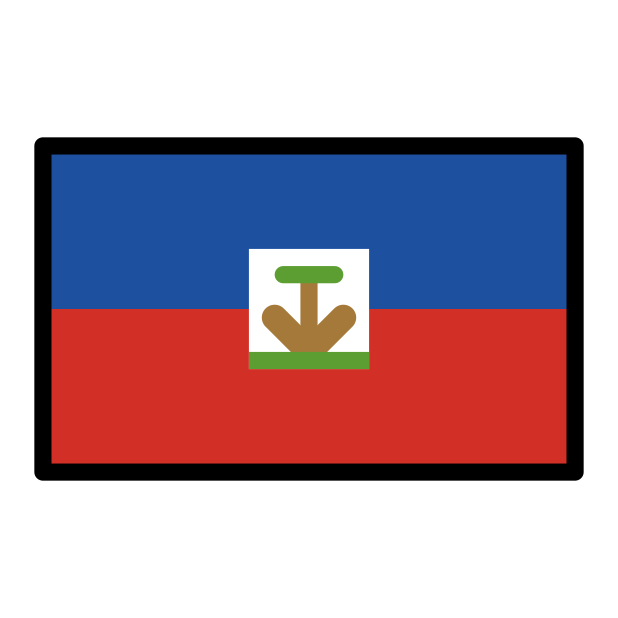
flag: Haiti